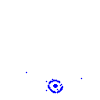
Particle: proton